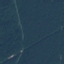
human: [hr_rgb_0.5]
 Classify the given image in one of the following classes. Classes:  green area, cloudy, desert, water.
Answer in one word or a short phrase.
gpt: green area